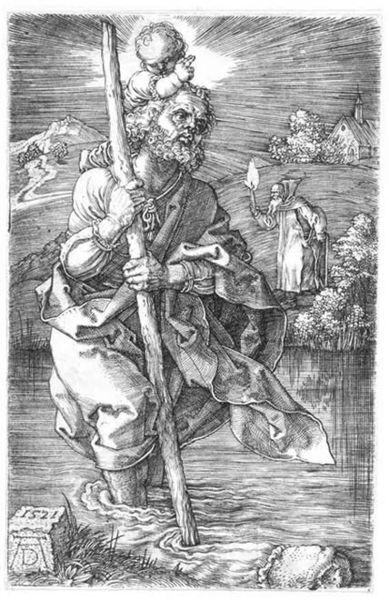
Titel: Der Heilige Christophorus, nach rechts schauend
Künstler: Albrecht Dürer
Standort: Karlsruhe
Institution: Staatliche Kunsthalle Karlsruhe
Schlagwörter: baum, berg, feuer, gott, hand, himmel, mann, meer, umhang, wasser, weiß, wolken, bäume, fluss, landschaft, see, ufer, frau, geste, grau, holz, licht, nacht, schwarz, zeichnung, gras, haus, weg, hochformat, alt, bart, mensch, stein, tragen, hände, ast, bach, baumstamm, schilf, strauch, busch, gehen, gewässer, kirche, sonne, wege, gewand, mantel, stoff, kind, pflanzen, locken, renaissance, schulter, stock, turm, engel, putto, holzschnitt, welle, wellen, stab, berge, fels, dorf, grafik, graphik, baby, signiert, strom, fluten, ad, leuchten, alter, greis, moses, übergang, strahlen, waten, druck, druckgraphik, druckgrafik, monogramm, schraffur, radierung, stich, würfel, schein, heiligenschein, christus, jesus, priester, segen, kapelle, mönch, heiliger, dürer, heilig, kupferstich, heiland, welt, träger, fackel, stecken, legende, kapuze, weltkugel, stick, jesuskind, eremit, albrecht, albrecht dürer, segensgestus, furt, einsiedler, folge, datiert, einsiedelei, christopherus, christophorus, riese, sock, facke, stahlstich, fakel, enre, am, cristoferus, kirche#, 1521, kilometerstein, lkind, christoporus, jesuskind#fluss, cristopherus, st cristoph, chirstuskind, heiliger christophorus, licht christi, bibel hieronymus, christopferus, kapzue